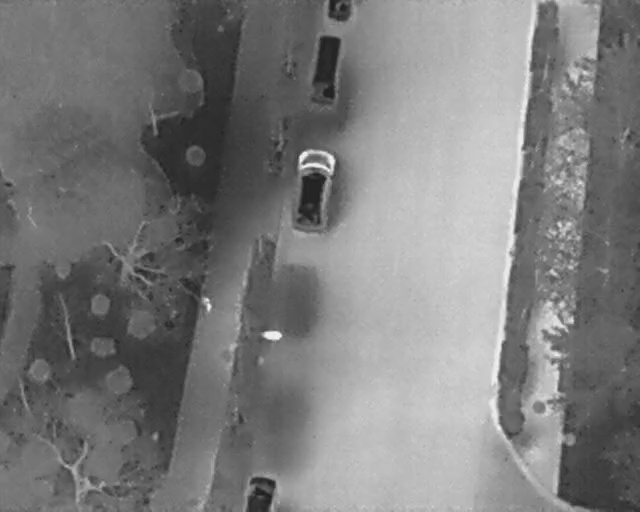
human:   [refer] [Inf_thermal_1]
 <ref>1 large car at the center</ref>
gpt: <box>[[41, 33, 55, 41, 6]]</box>

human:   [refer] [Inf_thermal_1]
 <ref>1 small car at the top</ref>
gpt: <box>[[51, 0, 54, 4, 2]]</box>